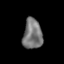
Tissue: lung
Cell type: Epithelial cells
Senescence score: 0.665
Nuclear area (px): 570
Mean DAPI intensity: 118.391